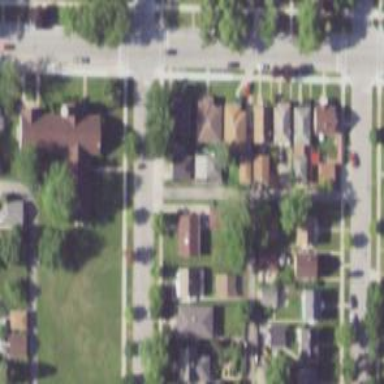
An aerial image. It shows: Alley classified as service road.